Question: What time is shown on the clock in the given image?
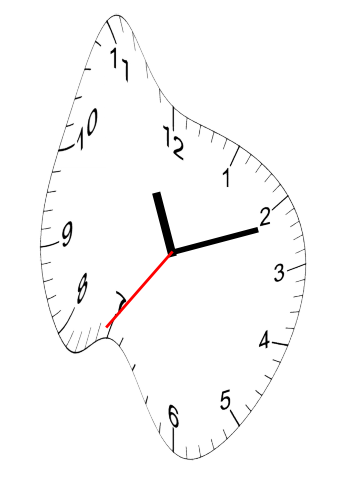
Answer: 11:11:36